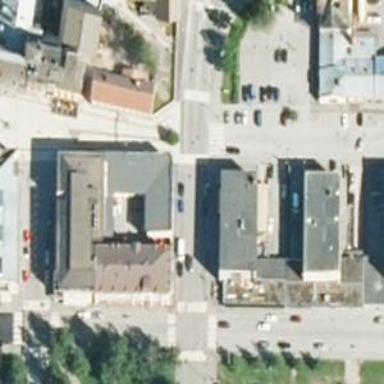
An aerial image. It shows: Retail area.